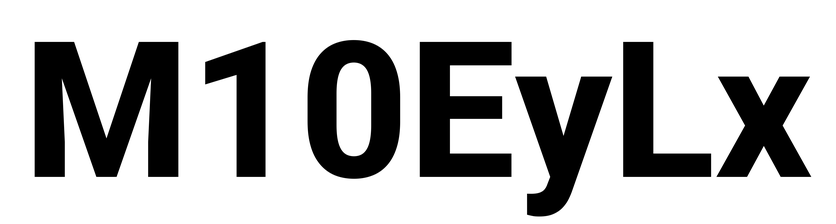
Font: Roboto_ExtraBold